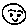
Label: smiley face